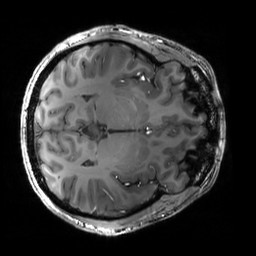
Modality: T1w
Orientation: axial
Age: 23
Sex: male
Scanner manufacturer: siemens
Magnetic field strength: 6.98 T
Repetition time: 3 s
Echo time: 0.00388 s